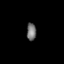
Tissue: lung
Cell type: Fibroblasts
Senescence score: 0.2422
Nuclear area (px): 165
Mean DAPI intensity: 112.406